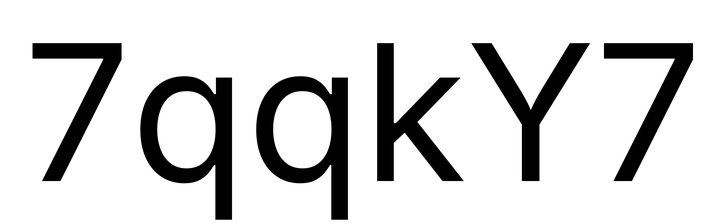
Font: Inter_Regular